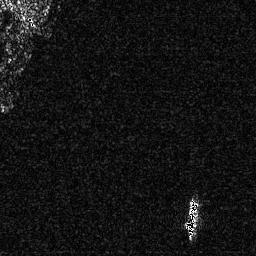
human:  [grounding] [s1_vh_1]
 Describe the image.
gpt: In the satellite image, there is  <ref>1 medium ship </ref> <box>[[69, 76, 78, 94, 0]]</box> located at bottom right.